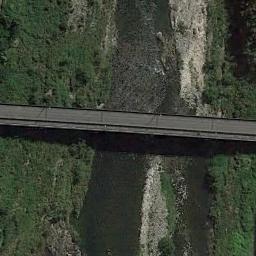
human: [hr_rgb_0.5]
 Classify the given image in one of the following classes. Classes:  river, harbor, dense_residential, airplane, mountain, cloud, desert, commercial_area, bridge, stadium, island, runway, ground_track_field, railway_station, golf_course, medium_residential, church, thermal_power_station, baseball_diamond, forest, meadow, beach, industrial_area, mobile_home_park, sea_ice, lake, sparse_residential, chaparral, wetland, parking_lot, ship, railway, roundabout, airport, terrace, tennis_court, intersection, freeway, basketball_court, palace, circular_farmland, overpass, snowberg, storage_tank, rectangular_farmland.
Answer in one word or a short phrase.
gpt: bridge